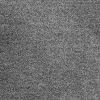
Atmospheric dust classification: dusty